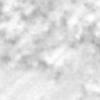
Label: no_change